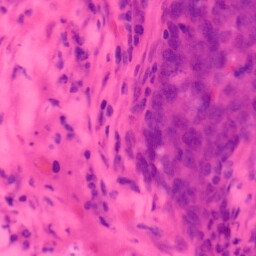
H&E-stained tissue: Colon